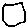
Label: hexagon